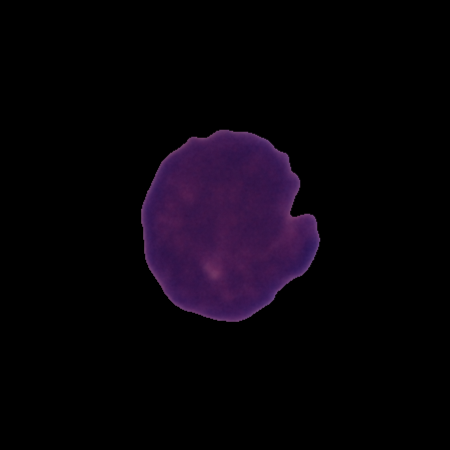
Label: cancer